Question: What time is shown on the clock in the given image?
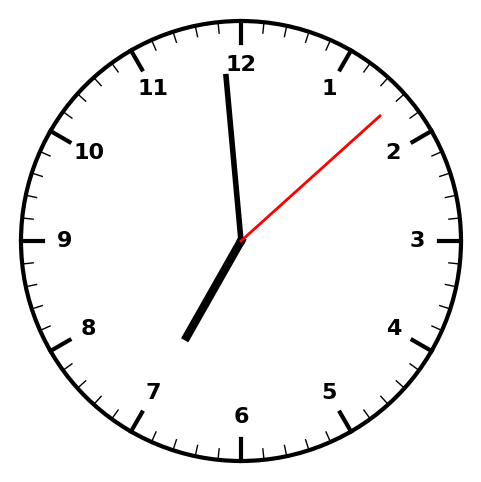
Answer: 06:59:08